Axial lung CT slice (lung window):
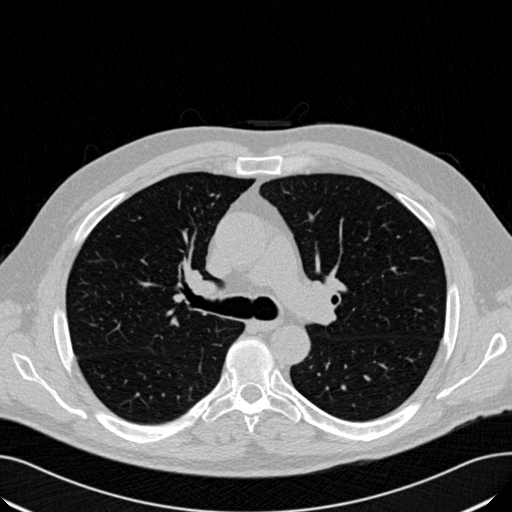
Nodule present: no